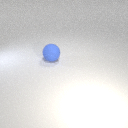
large blue rubber sphere